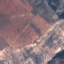
Land use / land cover: PermanentCrop